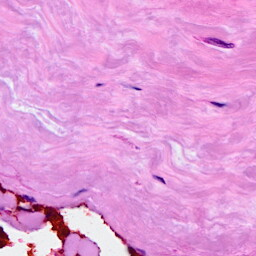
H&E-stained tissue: Breast